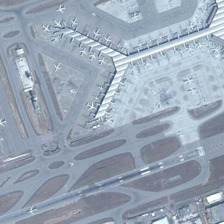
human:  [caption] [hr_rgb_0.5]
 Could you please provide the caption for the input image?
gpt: the irregular shaped terminal building sits alongside runways .

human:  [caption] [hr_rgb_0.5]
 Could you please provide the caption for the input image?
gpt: many planes parking in the airport which is like an empennage .

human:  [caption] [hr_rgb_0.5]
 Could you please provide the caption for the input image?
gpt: the tarmac surrounded by airport runways has a y shaped terminal building with some planes parked orderly .

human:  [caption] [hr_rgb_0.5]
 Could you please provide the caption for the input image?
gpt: the tarmac surrounded by airport runways has a y shaped terminal building with some planes parked orderly .

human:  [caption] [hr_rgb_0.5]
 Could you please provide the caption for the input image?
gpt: many planes are near a white building in an airport with several runways .